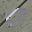
Label: 0